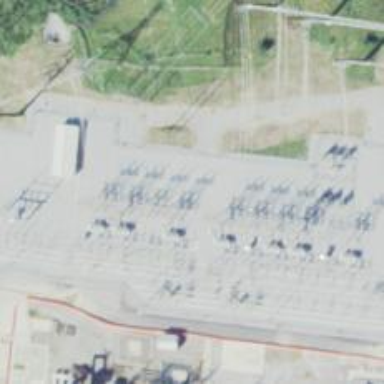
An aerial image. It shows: Fence surrounds transmission level power substation.